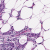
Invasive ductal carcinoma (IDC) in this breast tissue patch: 0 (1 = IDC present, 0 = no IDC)